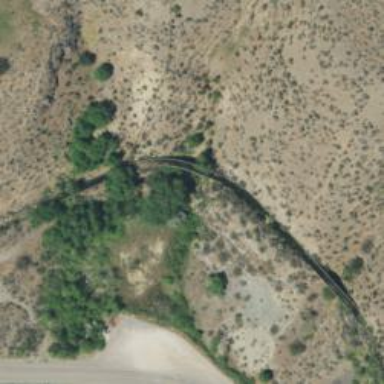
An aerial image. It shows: Aqueduct bridge over canal.